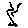
Label: zigzag